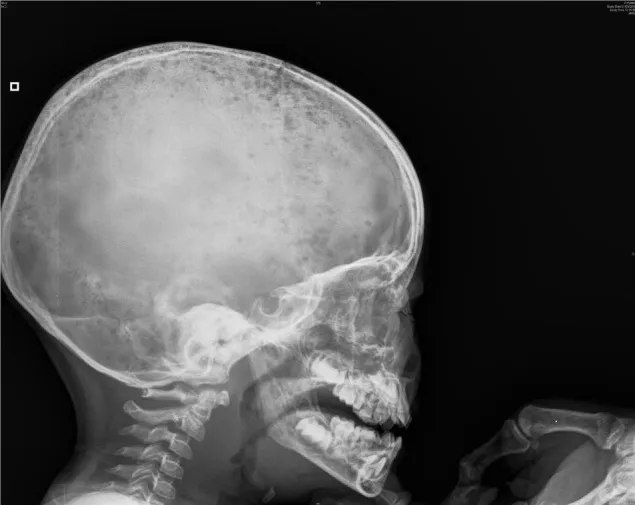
Skull radiograph:multiple lytic areas.
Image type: radiology (x_ray)